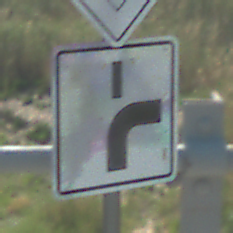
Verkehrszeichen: VerlaufVorfahrtsstrasse8
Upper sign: Vorfahrtsstrasse
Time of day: MorningAfternoon
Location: Outdoor (Special)
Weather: Clear
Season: NotSpecified
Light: Natural